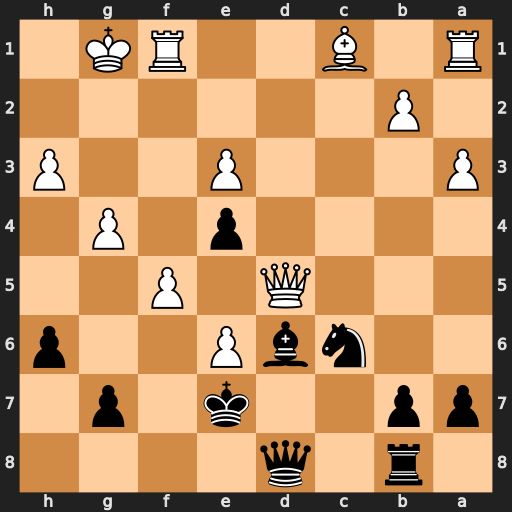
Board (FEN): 1r1q4/pp2k1p1/2nbP2p/3Q1P2/4p1P1/P3P2P/1P6/R1B2RK1
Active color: b
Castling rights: -
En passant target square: -
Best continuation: Bh2+ Kxh2 Qxd5